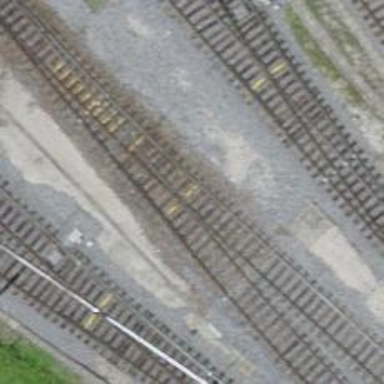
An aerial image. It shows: Single-track electrified railway siding with contact lines. The voltage for this railway line is 3000 to 15000 volts.